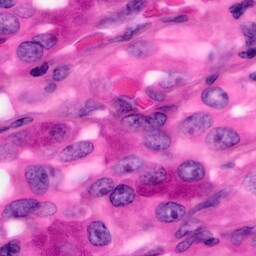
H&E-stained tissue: Pancreatic